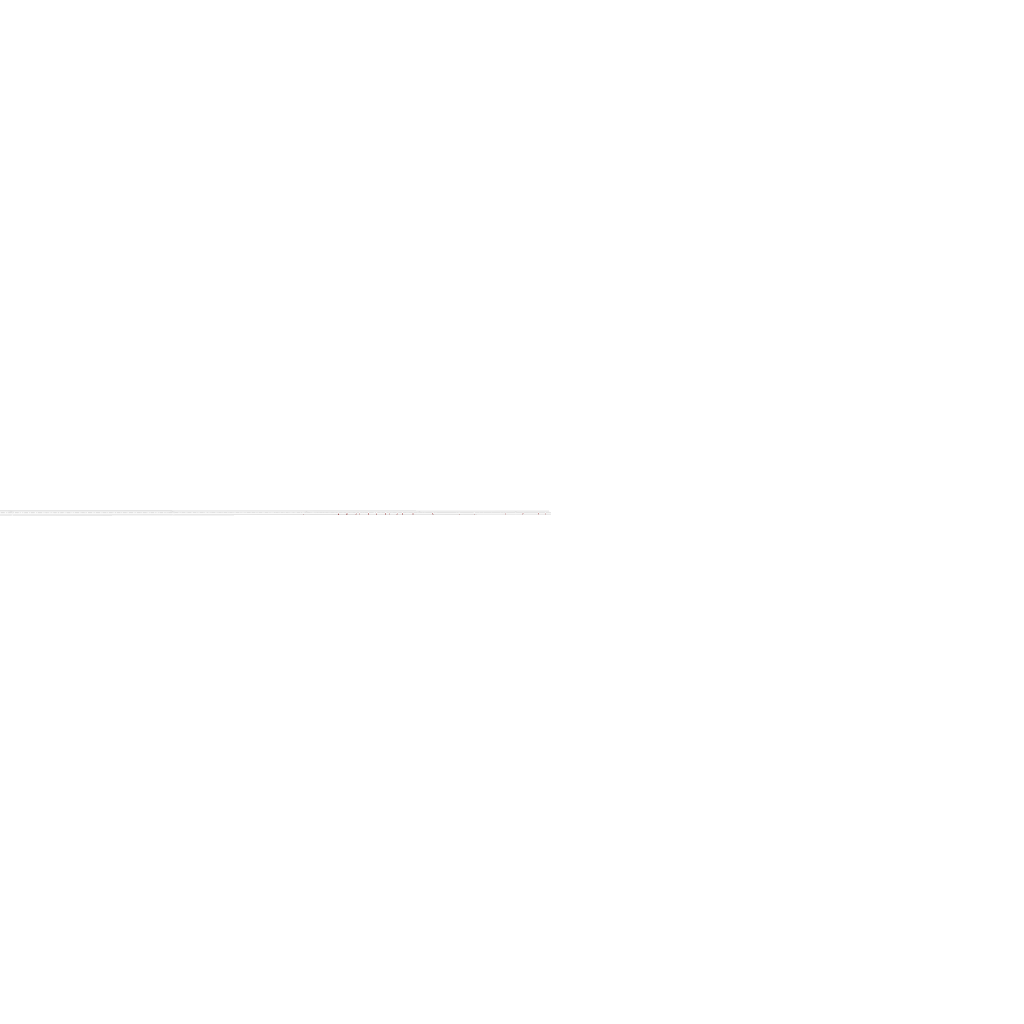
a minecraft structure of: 1000x11 Lava Tunnel bad low quality